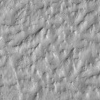
Atmospheric dust classification: not_dusty